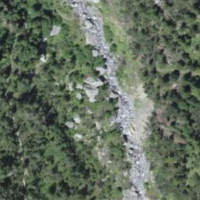
EUNIS habitat code: 44
Species observed at this site:
Neotinea ustulata
Zygaena transalpina
Rubus saxatilis
Parnassia palustris